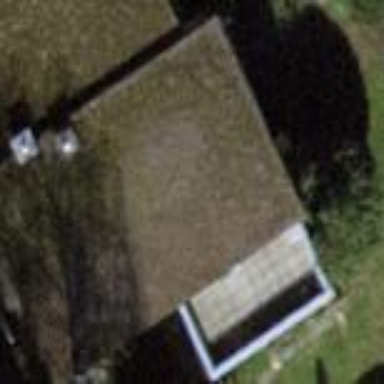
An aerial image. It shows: House with flat roof.